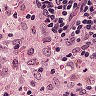
Metastatic tissue present: no